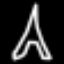
Label: The Eiffel Tower